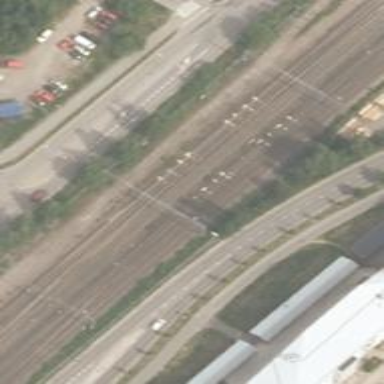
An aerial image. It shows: Continuous rail railway with electrified contact line.